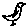
Label: bird